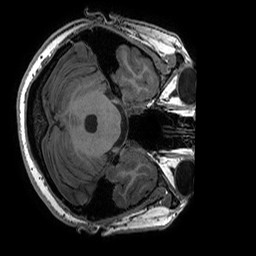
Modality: T1w
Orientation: axial
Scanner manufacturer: ge
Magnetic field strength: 3 T
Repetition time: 0.008156 s
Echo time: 0.00318 s